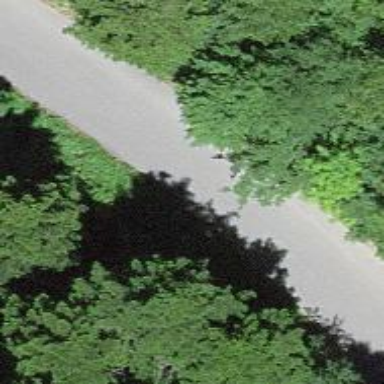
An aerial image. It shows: Unclassified road with asphalt surface.